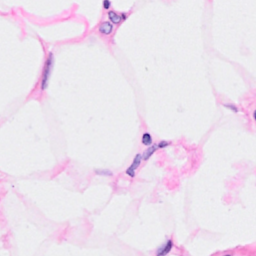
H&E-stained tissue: Breast